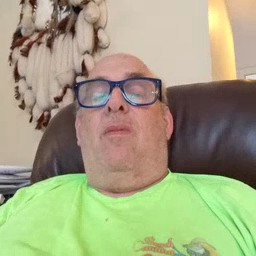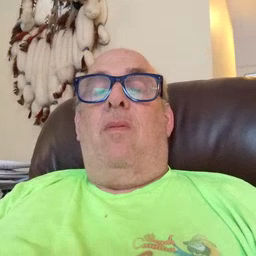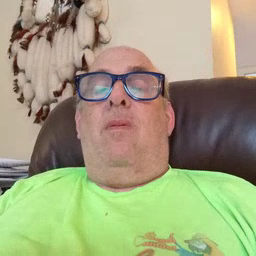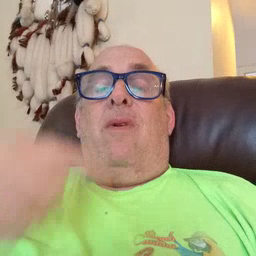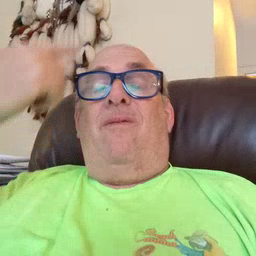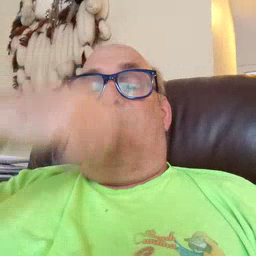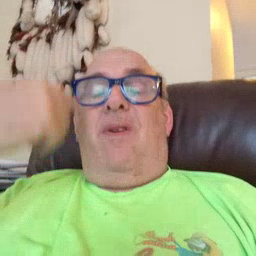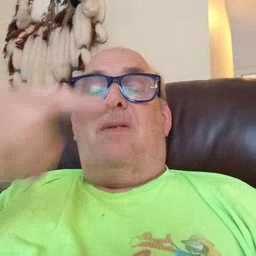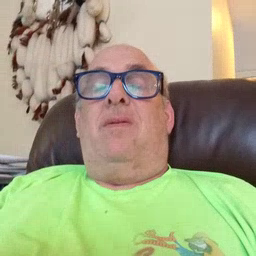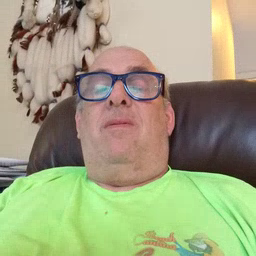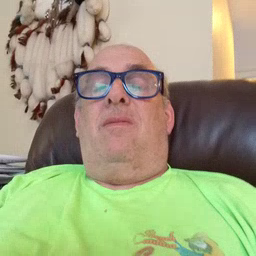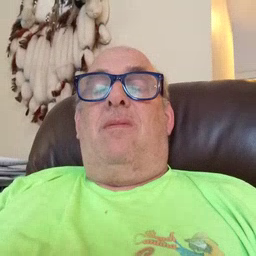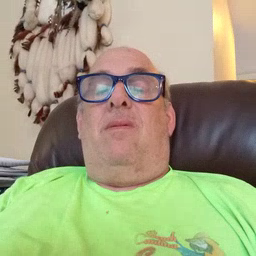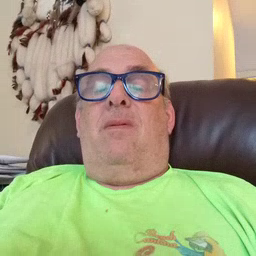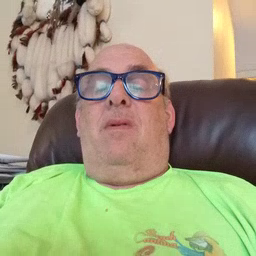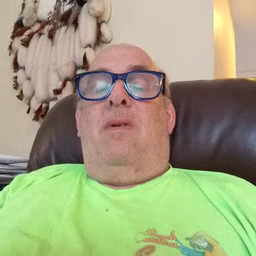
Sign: face